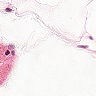
Metastatic tissue present: no